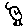
Label: bird